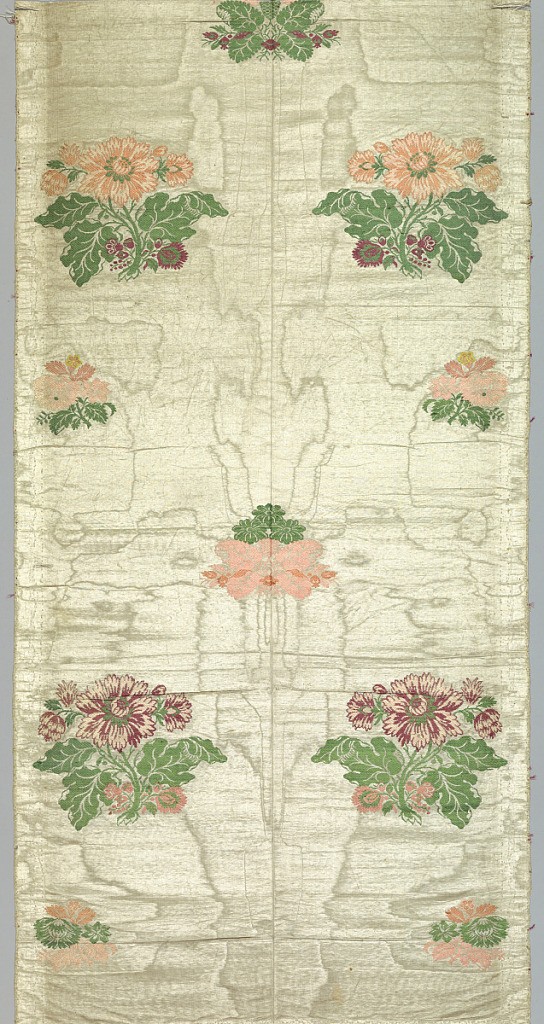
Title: Fragment
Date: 19th century
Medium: silk Technique: plain weave with discontinuous supplementary weft; moire
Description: Two fragments of white silk moire with brocaded design in shades of green, red, pink, and yellow. Symmetrical arrangement of floral sprays reversed on either side of central line.